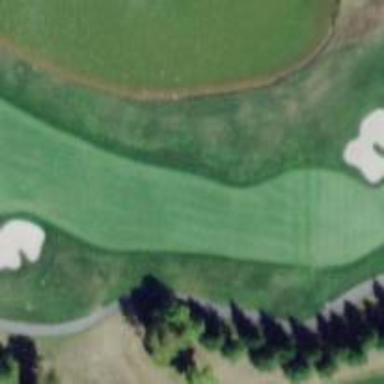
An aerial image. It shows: Golf hole.